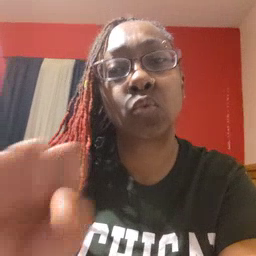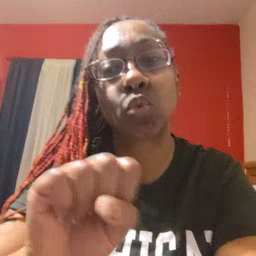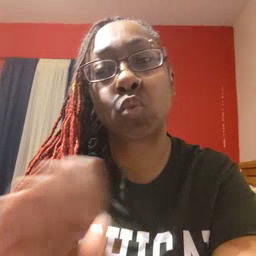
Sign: shoe